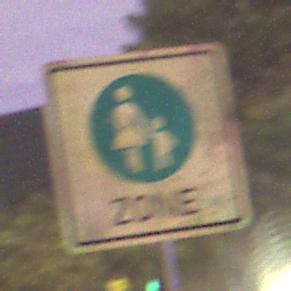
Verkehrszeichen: BeginnFussgaengerzone
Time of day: Night
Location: Outdoor (Suburban)
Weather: PartlyCloudy
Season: NotSpecified
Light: Artificial